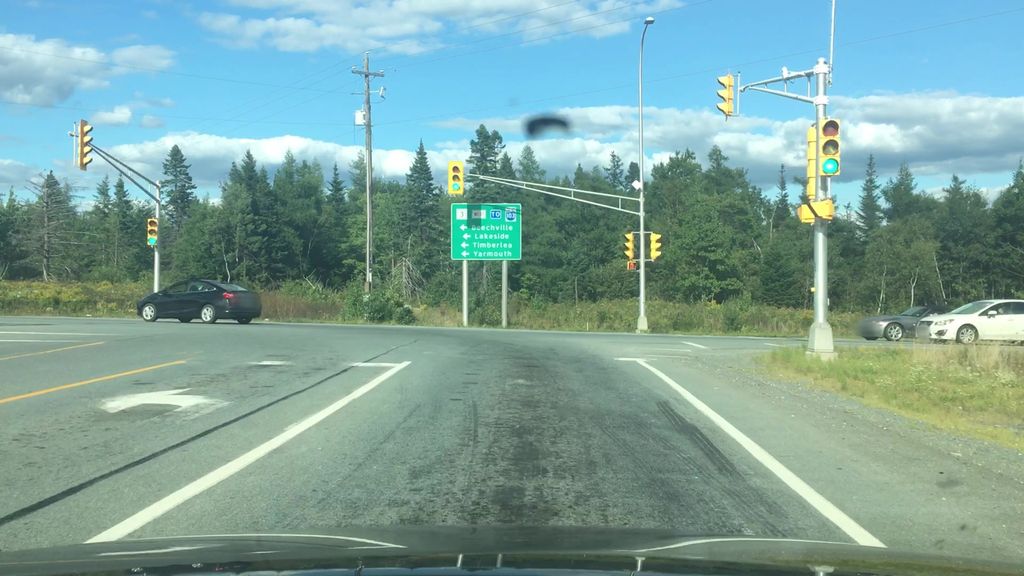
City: halifax